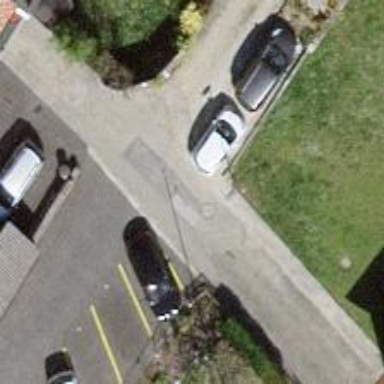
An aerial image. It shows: Living street.